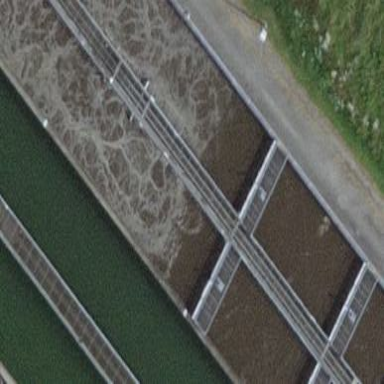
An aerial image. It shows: Image of wastewater.